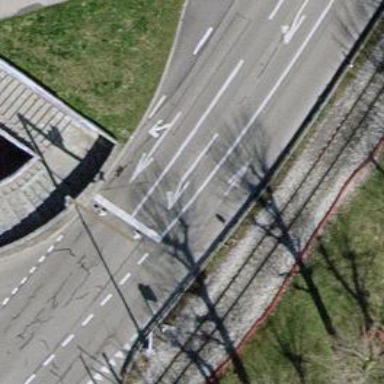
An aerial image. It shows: Road with traffic signals.